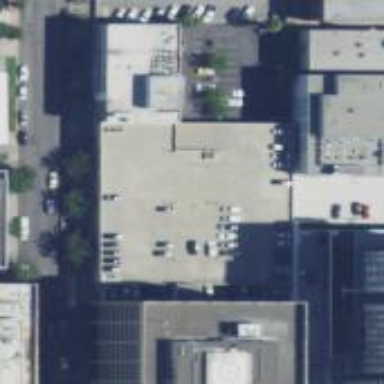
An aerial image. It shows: Multi-storey parking building.